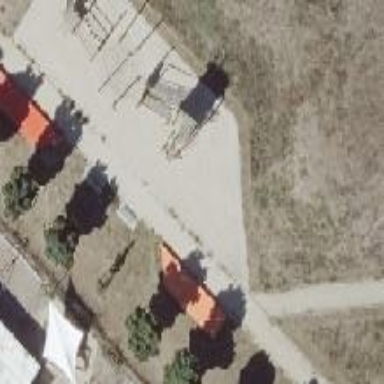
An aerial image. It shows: Playground area for leisure land.